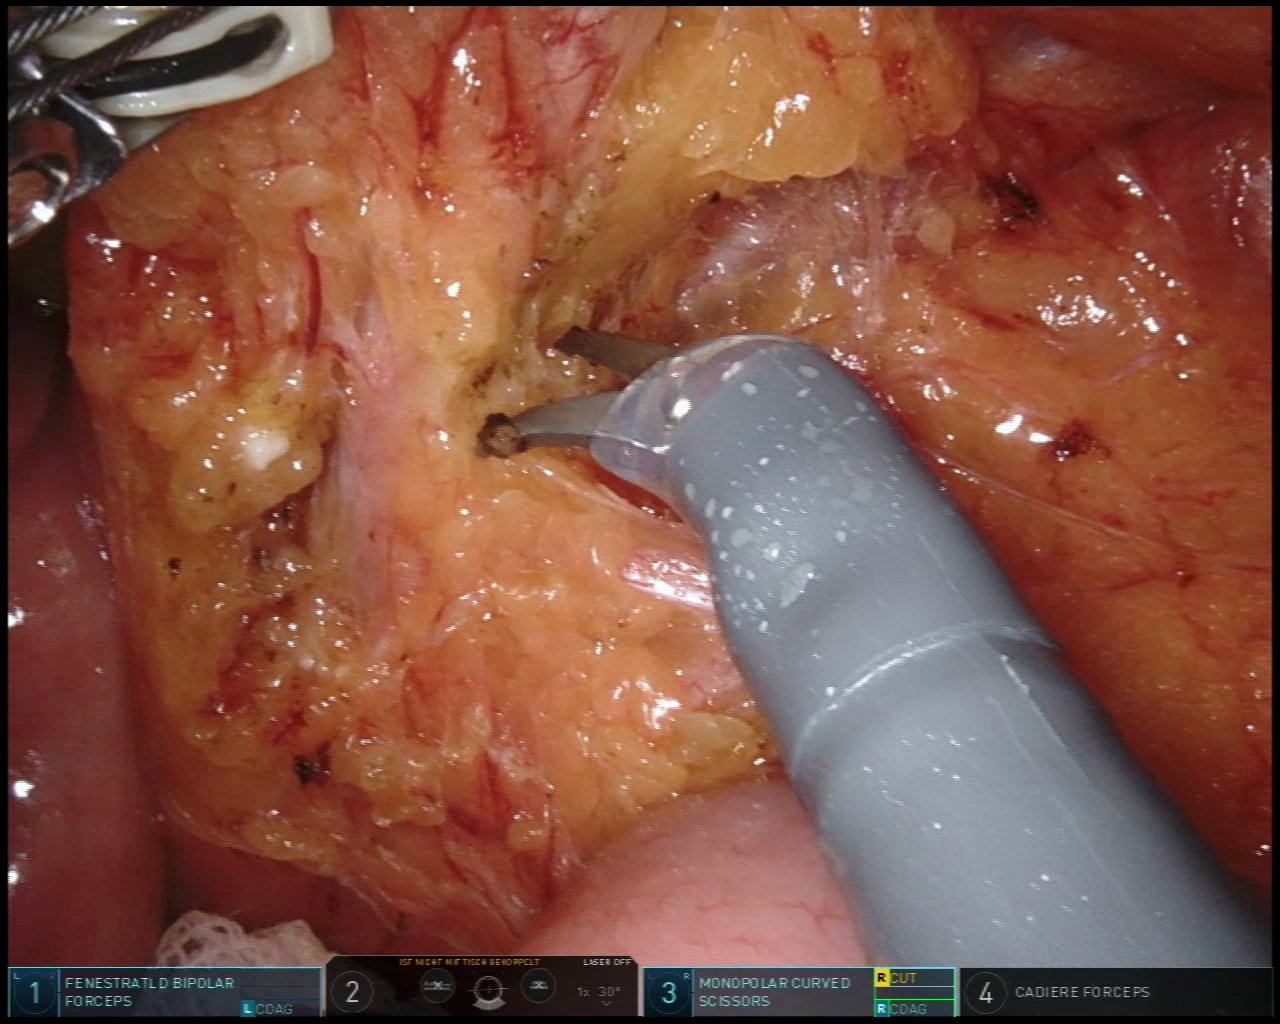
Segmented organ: inferior_mesenteric_artery
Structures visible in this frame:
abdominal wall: no
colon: no
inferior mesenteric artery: yes
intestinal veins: no
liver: no
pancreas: no
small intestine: yes
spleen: no
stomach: no
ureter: no
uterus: no
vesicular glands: no